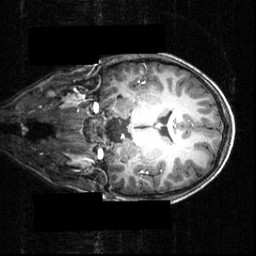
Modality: T1w
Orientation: coronal
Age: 12
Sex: male
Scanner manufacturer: siemens
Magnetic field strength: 3.951 T
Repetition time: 1.5 s
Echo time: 0.00335 s